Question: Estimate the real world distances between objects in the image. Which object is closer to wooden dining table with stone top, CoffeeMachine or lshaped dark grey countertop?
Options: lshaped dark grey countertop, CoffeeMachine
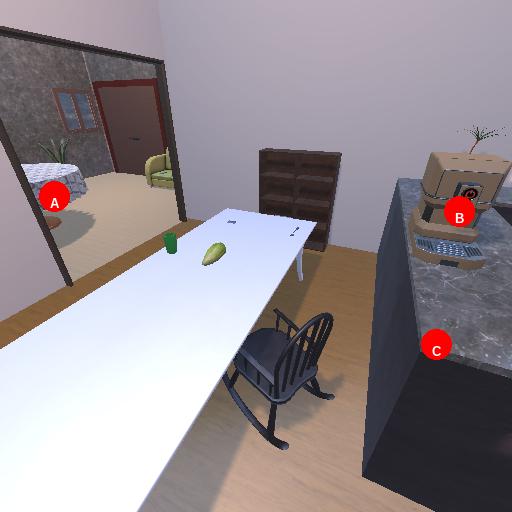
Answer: lshaped dark grey countertop